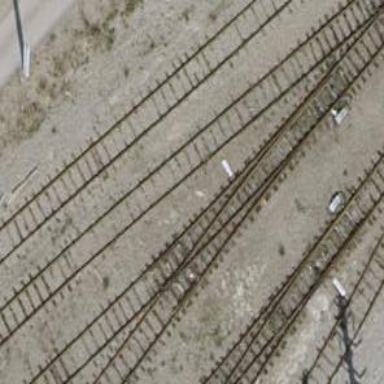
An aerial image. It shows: Disused railway yard.